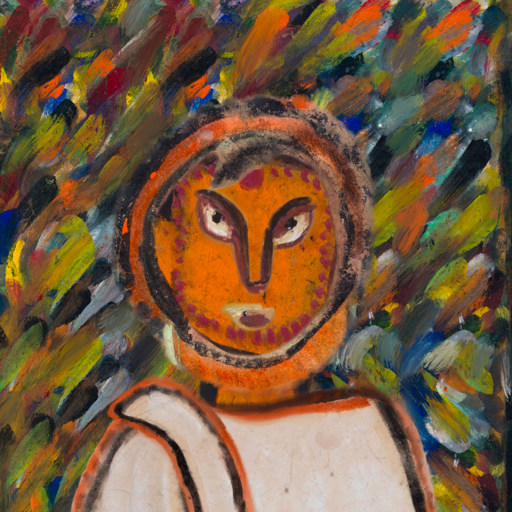
Background: An_Impression, Head And Neck Front: Doll, Face Front: After_Raid, Bust: Roy_Bahadur, Hair Front: Childish, Head Accessory: Blank, Second Necklace: Blank, Necklace: Blank, Baby: Blank